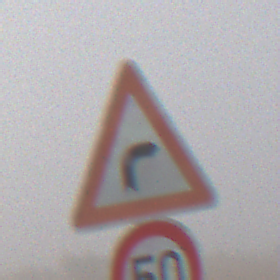
Verkehrszeichen: KurveRechts
Zusatzzeichen unten: Geschwindigkeit50
Umgebung: Outdoor, Nature
Tageszeit: MorningAfternoon
Wetter: PartlyCloudy
Licht: Natural
Jahreszeit: NotSpecified
Kontrast: MediumContrast